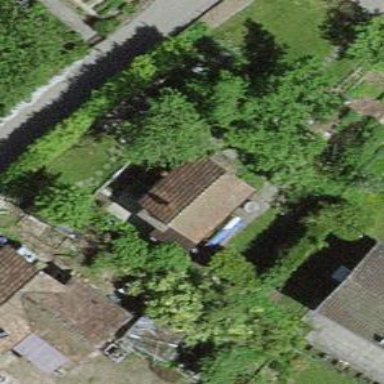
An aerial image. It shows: Bungalow.